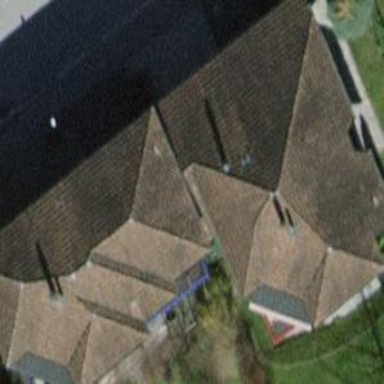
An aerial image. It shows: Semi-detached house.